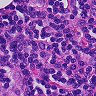
Metastatic tissue present: no